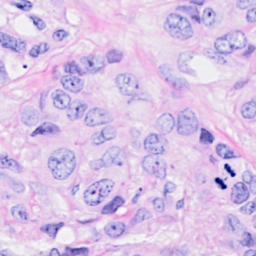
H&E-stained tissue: Breast